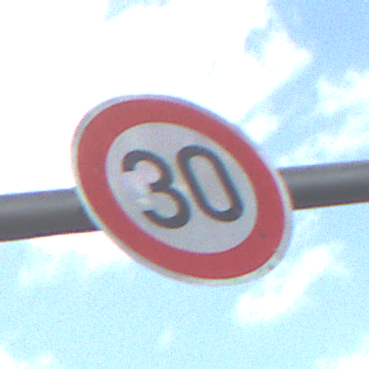
Verkehrszeichen: Geschwindigkeit30
Umgebung: Outdoor, Nature
Tageszeit: Midday
Wetter: PartlyCloudy
Licht: Natural
Jahreszeit: NotSpecified
Kontrast: LowContrast